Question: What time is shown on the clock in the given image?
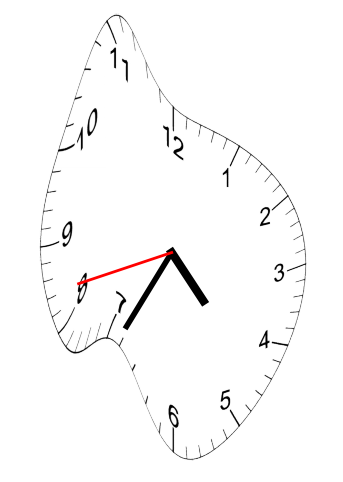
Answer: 04:34:42